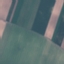
Label: AnnualCrop